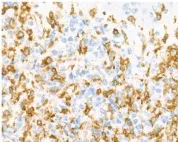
Histopathological examination of the tumor lesion on the left elbow. CD4 (-),. 63x.
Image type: pathology (immunostaining)